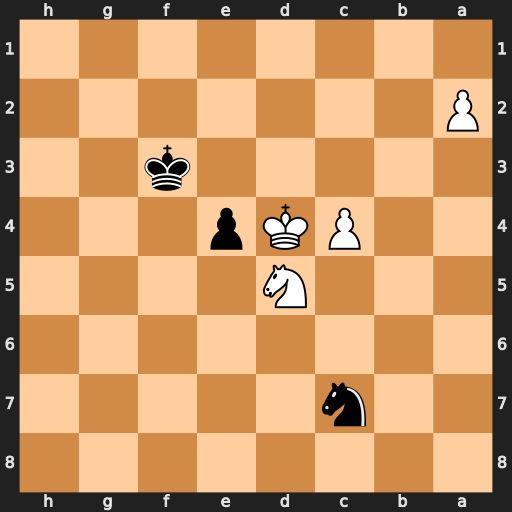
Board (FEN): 8/2n5/8/3N4/2PKp3/5k2/P7/8
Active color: b
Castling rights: -
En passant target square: -
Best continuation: Nxd5 Kxd5 e3 c5 e2 c6 e1=Q